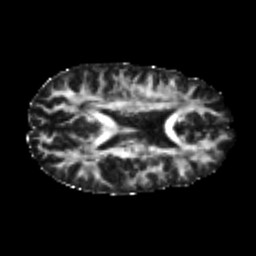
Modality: FA
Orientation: axial
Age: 22
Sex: male
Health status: healthy
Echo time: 0.074 s